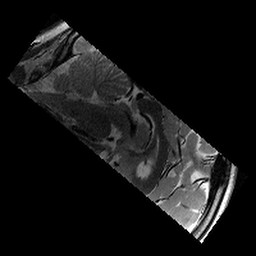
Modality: T2w
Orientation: sagittal
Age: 11
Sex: male
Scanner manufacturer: siemens
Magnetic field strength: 3 T
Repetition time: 9.23 s
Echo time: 0.067 s